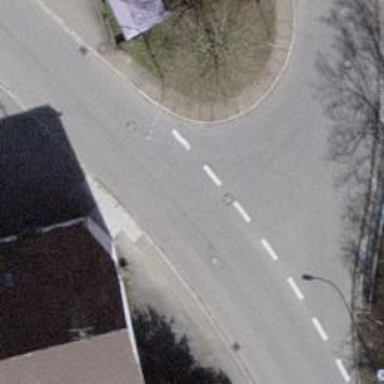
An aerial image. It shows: Feature for traffic calming is present.